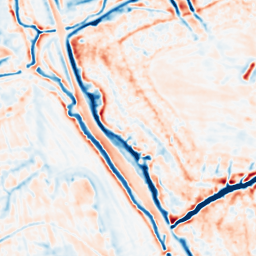
Category: multiscale
Decomposition family: dog_multiscale
Decomposition parameters: sigma_ratio: 1.4
n_scales: 4
base_sigma: 1
Upsampling method: cubic_catmull_rom
Upsampling parameters: scale: 4
Upsampling scale: 4